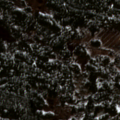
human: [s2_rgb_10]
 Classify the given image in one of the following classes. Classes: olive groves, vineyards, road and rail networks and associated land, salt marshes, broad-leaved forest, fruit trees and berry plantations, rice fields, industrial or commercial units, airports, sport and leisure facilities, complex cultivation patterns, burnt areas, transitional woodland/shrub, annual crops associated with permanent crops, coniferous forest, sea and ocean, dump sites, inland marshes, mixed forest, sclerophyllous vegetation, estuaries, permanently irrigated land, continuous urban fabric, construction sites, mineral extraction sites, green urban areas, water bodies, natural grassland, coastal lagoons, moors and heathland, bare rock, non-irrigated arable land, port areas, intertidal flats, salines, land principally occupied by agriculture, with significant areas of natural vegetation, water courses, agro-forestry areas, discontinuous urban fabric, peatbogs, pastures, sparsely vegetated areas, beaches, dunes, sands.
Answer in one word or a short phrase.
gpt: coniferous forest